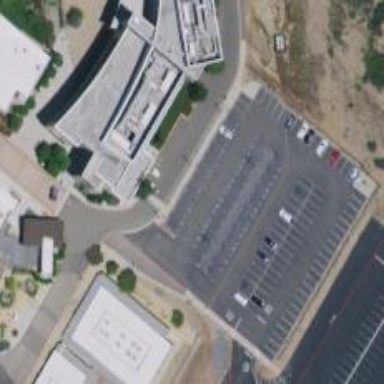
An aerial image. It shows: Parking space is available.